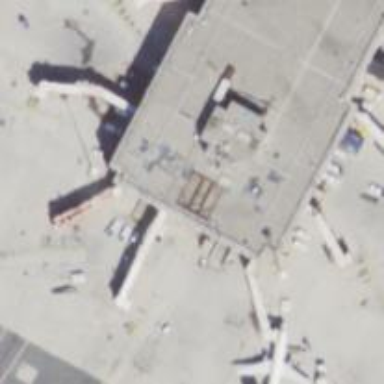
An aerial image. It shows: Airport gate.